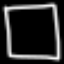
Label: square